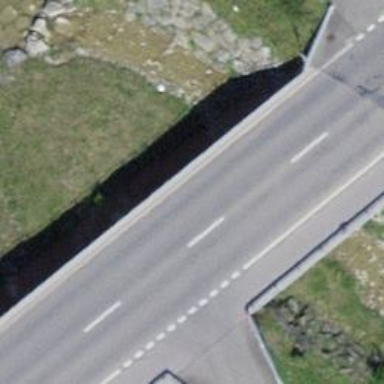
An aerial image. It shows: Primary highway with bridge. There is track designated for cyclists on the left side.